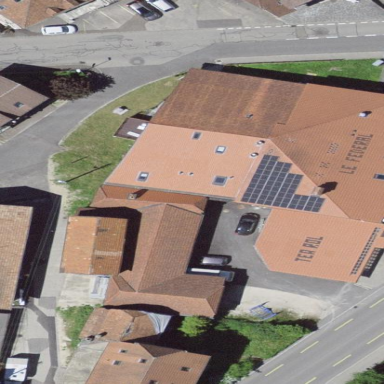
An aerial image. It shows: Garage building.